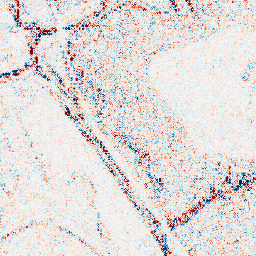
Category: wavelet
Decomposition family: wavelet_reverse_biorthogonal
Decomposition parameters: wavelet: rbio4.4
level: 1
Upsampling method: sinc_hamming
Upsampling parameters: scale: 4
kernel_size: 16
Upsampling scale: 4